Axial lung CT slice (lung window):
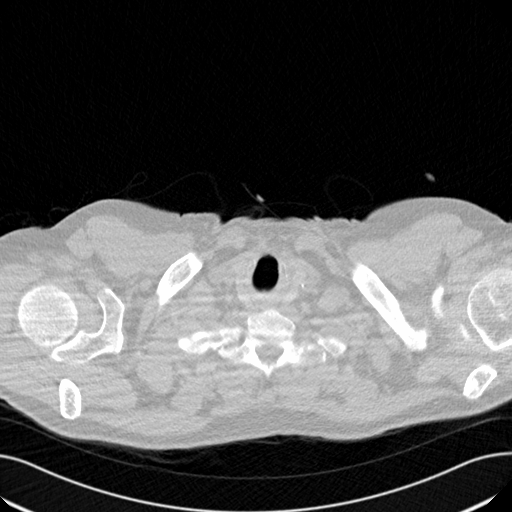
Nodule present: no